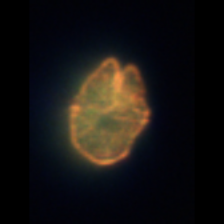
Taxon: Akashiwo
Group: Dinoflagellates